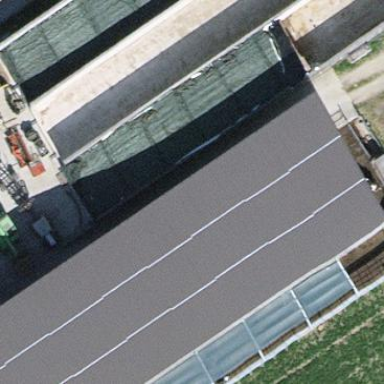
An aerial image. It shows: View of roof of building.